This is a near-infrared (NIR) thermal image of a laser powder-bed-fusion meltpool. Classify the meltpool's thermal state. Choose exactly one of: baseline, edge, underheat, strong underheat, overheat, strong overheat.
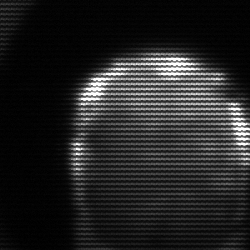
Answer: edge